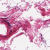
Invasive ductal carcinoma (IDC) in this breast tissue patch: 0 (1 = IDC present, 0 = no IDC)